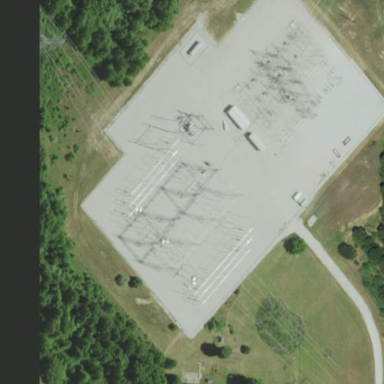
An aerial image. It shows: Power substation.